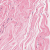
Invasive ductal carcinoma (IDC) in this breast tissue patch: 0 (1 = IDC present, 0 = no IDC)